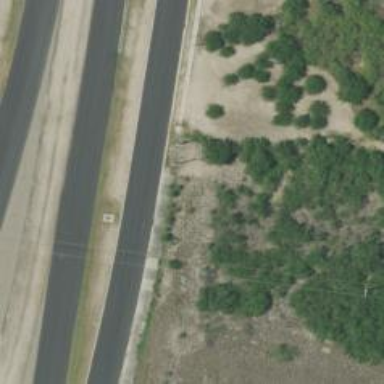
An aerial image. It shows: Asphalt trunk link road.